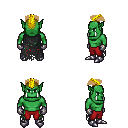
a pixel art fantasy rpg character, male body template, orc, green skin, black tattered cape, red pants, blonde short mohawk hairstyle, metal gloves, metal boots, four views (front, back, left, right), 2x2 character sprite sheet, small pixel art, hard edges, no anti-aliasing